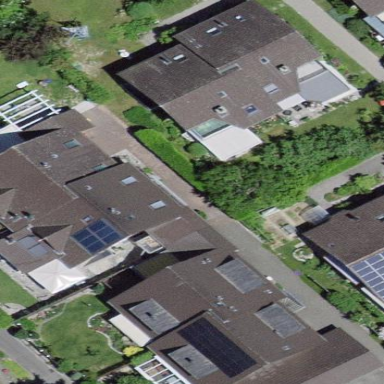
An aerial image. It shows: Terrace building with roof made of roof tiles.